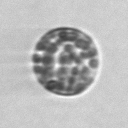
Label: Thalassiosira